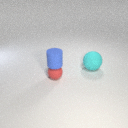
small red rubber sphere to the left of large cyan rubber sphere